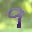
Label: 9